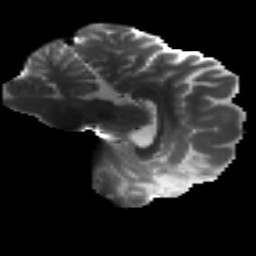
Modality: T2w
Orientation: sagittal
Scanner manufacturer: siemens
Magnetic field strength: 3 T
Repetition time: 4.16 s
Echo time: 0.0806 s